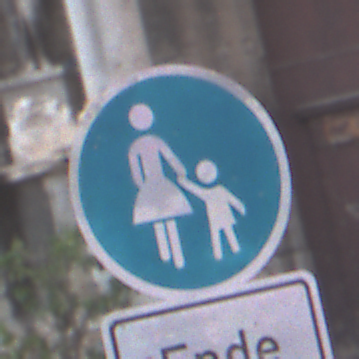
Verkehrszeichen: Gehweg
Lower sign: HinweisDurchVerbaleAngabe2
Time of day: MorningAfternoon
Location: Outdoor (Urban)
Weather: PartlyCloudy
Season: NotSpecified
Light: Natural